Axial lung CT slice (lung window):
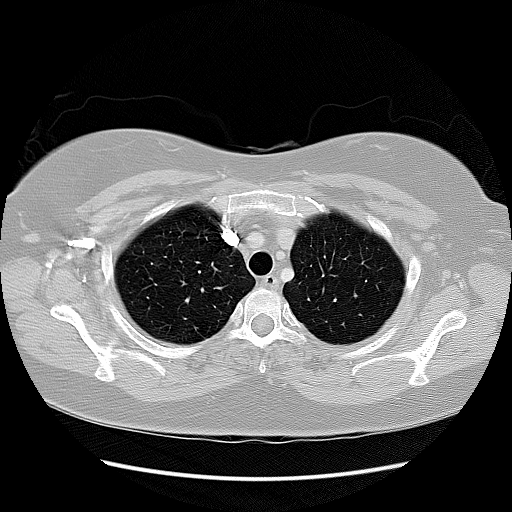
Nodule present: no